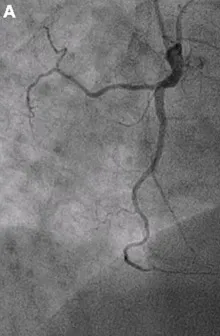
Views of the RCA before.
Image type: radiology (ultrasound)